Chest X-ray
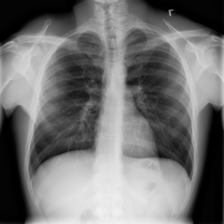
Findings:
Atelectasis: negative
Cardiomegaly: negative
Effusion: negative
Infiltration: negative
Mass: negative
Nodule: negative
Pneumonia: negative
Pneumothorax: negative
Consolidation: negative
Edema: negative
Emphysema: negative
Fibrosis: negative
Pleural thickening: negative
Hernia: negative